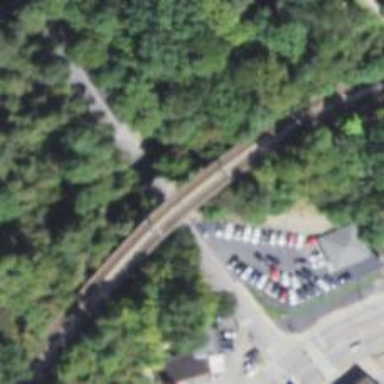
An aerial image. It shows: Bridge for light rail railway electrified with contact line.